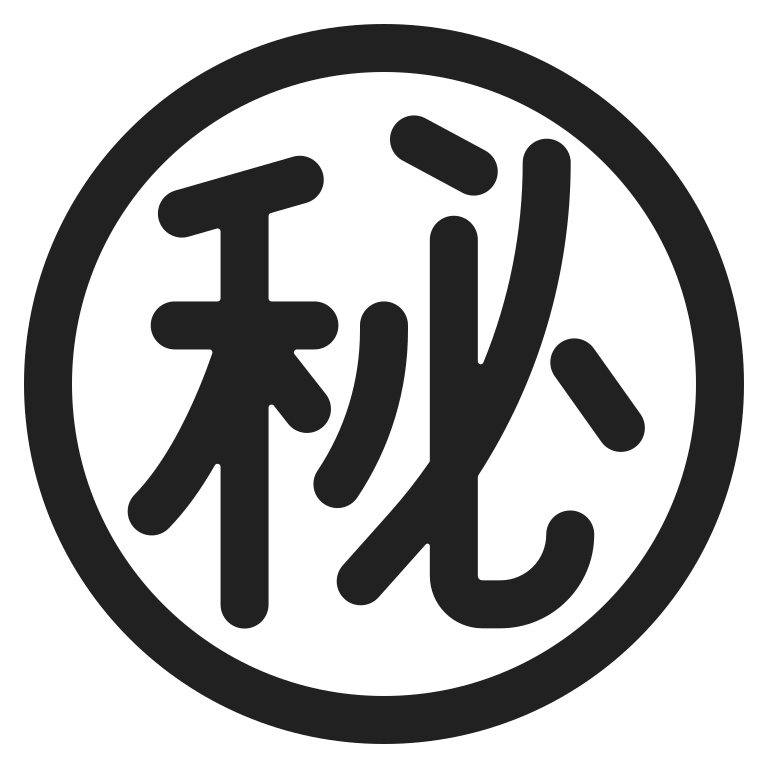
japanese secret button high contrast